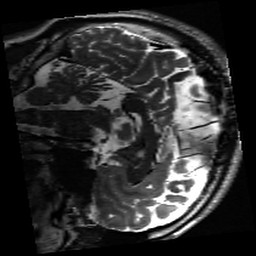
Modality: inplaneT2
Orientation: sagittal